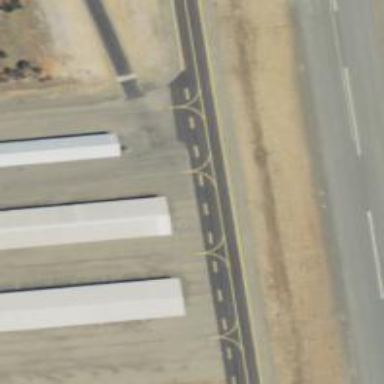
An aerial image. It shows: Image of taxiway at airport.